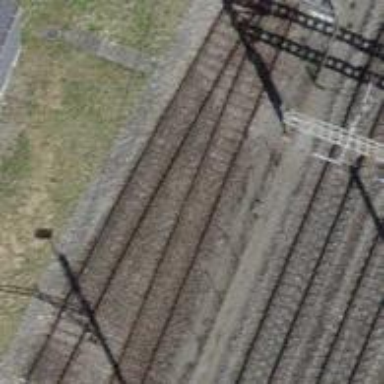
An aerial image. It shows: Railway line with contact line electrification. This is spur service line.